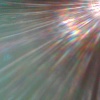
Label: sunburn